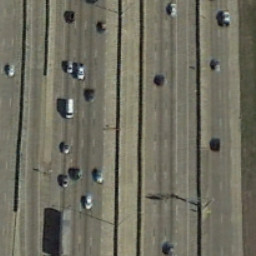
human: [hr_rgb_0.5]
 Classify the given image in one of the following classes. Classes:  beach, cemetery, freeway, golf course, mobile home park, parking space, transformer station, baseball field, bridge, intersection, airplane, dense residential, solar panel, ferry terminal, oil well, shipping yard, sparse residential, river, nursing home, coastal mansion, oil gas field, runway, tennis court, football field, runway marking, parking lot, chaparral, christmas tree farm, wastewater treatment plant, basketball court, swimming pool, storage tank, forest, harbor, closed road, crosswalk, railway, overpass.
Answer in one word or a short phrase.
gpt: freeway